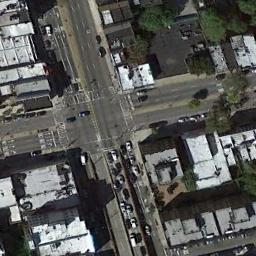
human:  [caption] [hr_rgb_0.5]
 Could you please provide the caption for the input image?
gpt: There are many cars at the intersection .

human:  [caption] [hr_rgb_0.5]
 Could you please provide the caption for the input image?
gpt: There are many moving and waiting vehicles on the road at the intersection, Many buildings and some trees around the intersection .

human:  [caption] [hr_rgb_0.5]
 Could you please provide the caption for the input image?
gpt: An intersection with normal traffic is between some neatly arranged houses .

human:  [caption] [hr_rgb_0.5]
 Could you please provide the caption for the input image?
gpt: There are many buildings beside the intersection .

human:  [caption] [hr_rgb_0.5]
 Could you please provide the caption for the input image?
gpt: There are many white buildings around the intersection .